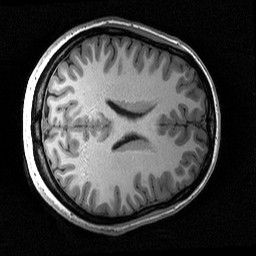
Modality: T1w
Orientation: axial
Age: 21
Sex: female